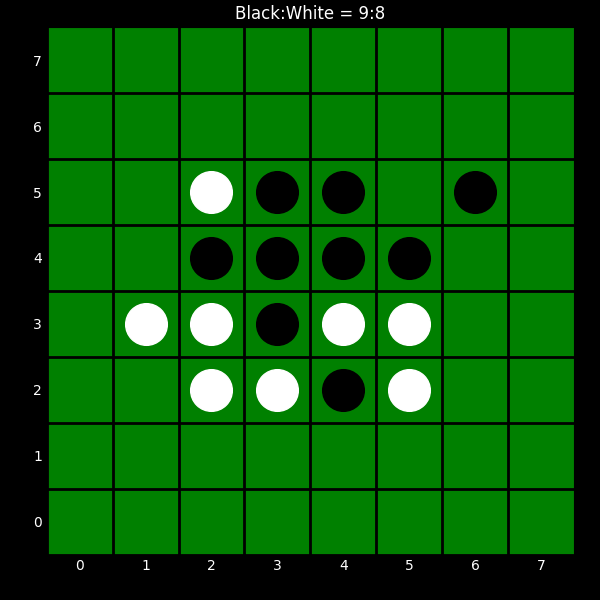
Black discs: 9
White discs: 8